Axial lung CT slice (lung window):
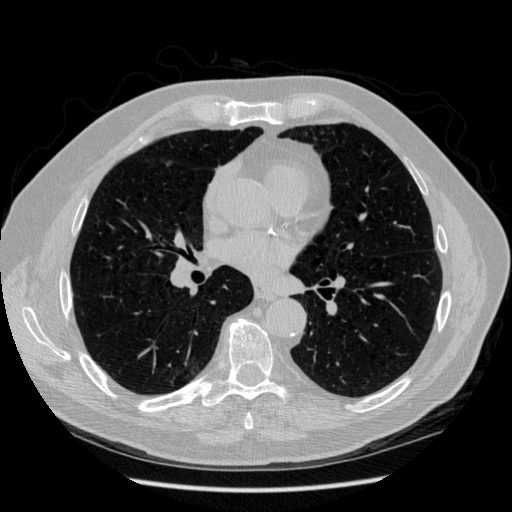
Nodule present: no